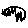
Label: zigzag